Field crop: tomato
Growth stage: 1
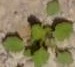
Species: solanum